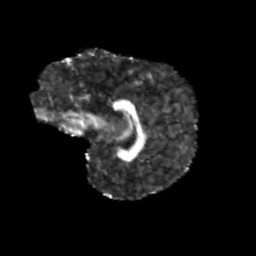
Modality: FA
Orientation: sagittal
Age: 9
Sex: female
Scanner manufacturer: siemens
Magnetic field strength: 3 T
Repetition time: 3.8 s
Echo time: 0.07 s